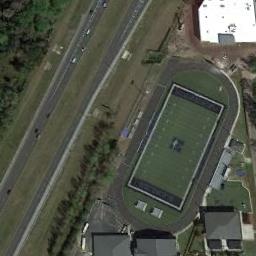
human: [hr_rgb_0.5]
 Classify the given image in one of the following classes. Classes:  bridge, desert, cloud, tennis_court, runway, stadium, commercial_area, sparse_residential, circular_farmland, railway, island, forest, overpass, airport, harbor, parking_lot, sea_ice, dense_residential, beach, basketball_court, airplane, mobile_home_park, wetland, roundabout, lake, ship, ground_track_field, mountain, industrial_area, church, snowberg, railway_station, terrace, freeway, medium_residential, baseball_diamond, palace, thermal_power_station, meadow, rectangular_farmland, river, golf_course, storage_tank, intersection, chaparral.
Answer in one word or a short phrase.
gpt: ground_track_field